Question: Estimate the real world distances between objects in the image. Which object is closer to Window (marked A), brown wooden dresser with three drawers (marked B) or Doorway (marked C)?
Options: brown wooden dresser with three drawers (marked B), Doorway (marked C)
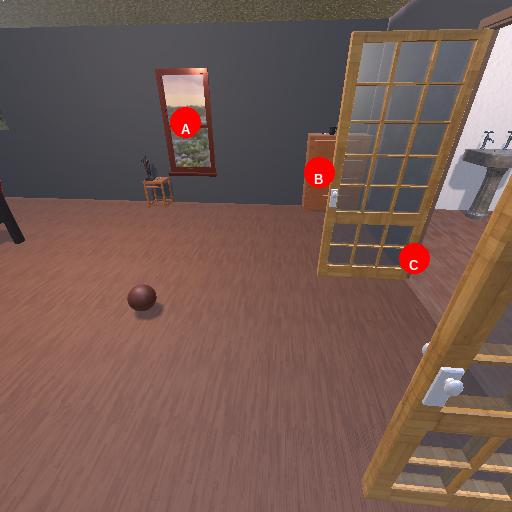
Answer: brown wooden dresser with three drawers (marked B)